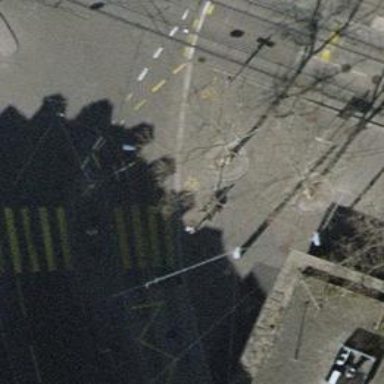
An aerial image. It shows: Zebra crossing controlled by traffic signals.